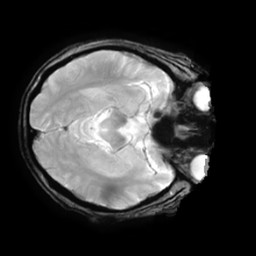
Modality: T2starw
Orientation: axial
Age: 59
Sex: female
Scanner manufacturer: ge
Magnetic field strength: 3 T
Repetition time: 0.65 s
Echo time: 0.02 s